Question: My ios application uses bluetooth to connect to an accessory. If Bluetooth is not enabled, a popup appears asking me to activate.

I noticed that popup appears every time I run the application.
My question is whether it is possible to display the popup once, ie only after the first launch (<URL>. I also want to know if it is possible to change the language of the popup.
My application is for iOS7 and iOS6
If we can't change the langage, is there a way to disable this popup then i will develop my own view (popup) with localized system ?
Thanks you a lot !
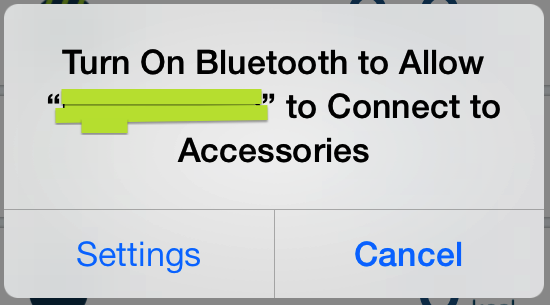
Answer: I got the following response from an apple developer :
In iOS7, the 'CBCentralManagerOptionShowPowerAlertKey' option lets you disable this alert.
If you have a 'CBCentralManager', then when you initialise it, you can use the method '-[CBCentralManager initWithDelegate:queue:options]'
## Example:
In my .h file, I have a 'CBCentralManager * manager'.
In my .m file:
'''
NSDictionary *options = @{CBCentralManagerOptionShowPowerAlertKey: @NO};
_manager = [[CBCentralManager alloc] initWithDelegate:self queue:nil options:options];
[_manager scanForPeripheralsWithServices:nil options:options];
'''
With this code, the warning no longer appears. I hope that helps!